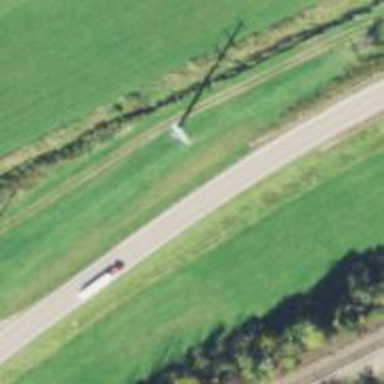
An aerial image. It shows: Power pole.